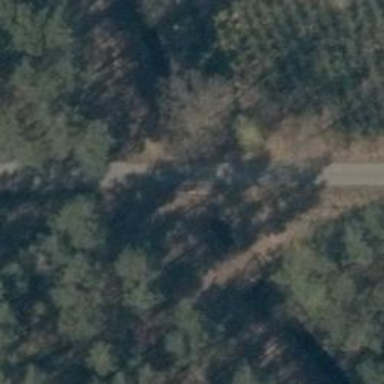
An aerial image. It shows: Asphalt road on bridge designed for service vehicles.